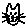
Label: cat